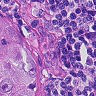
Metastatic tissue present: yes